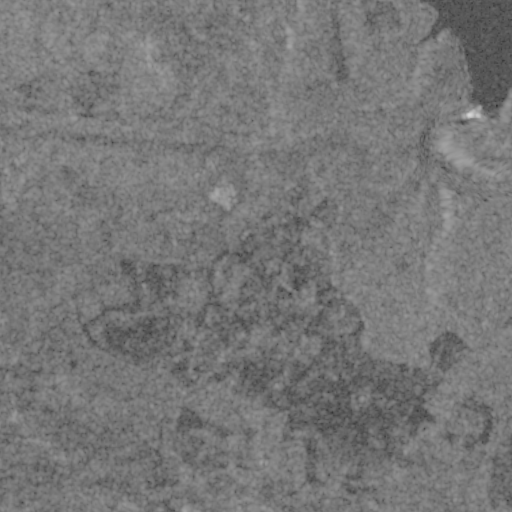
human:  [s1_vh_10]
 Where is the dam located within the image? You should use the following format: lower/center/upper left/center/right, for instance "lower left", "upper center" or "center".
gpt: The dam is located in the upper right of the image.
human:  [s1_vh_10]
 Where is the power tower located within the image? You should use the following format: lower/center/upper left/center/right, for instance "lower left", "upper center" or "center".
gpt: The power tower is located in the upper of the image.
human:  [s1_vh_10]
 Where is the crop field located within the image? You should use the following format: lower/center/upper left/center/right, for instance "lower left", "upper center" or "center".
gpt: There is no crop field in the image.

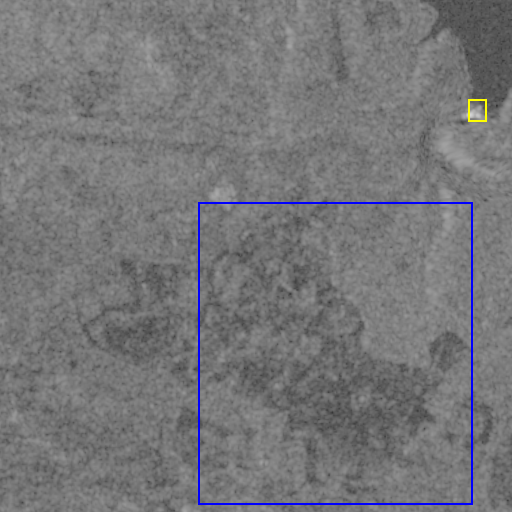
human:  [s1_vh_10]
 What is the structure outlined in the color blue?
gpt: The structure outlined in blue is a crop field.
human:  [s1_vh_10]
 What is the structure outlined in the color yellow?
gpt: The structure outlined in yellow is a dam.
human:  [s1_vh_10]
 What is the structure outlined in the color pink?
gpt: There is no pink outline.